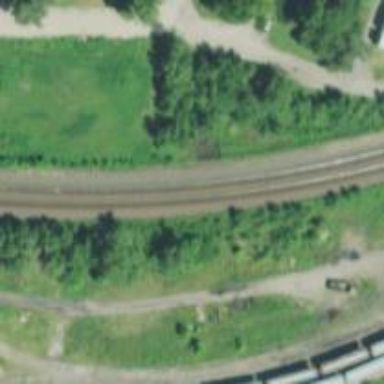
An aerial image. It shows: Railway track.